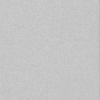
Label: dusty